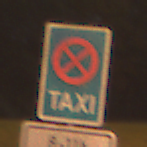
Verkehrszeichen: Taxenstand
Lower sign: ZeitangabenOhneBeschraenkungAufWochentage2
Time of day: Night
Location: Outdoor (Suburban)
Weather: PartlyCloudy
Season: NotSpecified
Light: Artificial